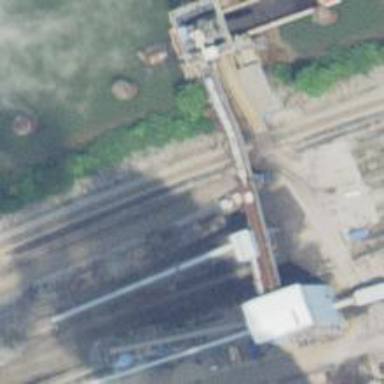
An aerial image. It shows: Railway yard in service.